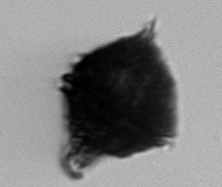
Label: Gonyaulax